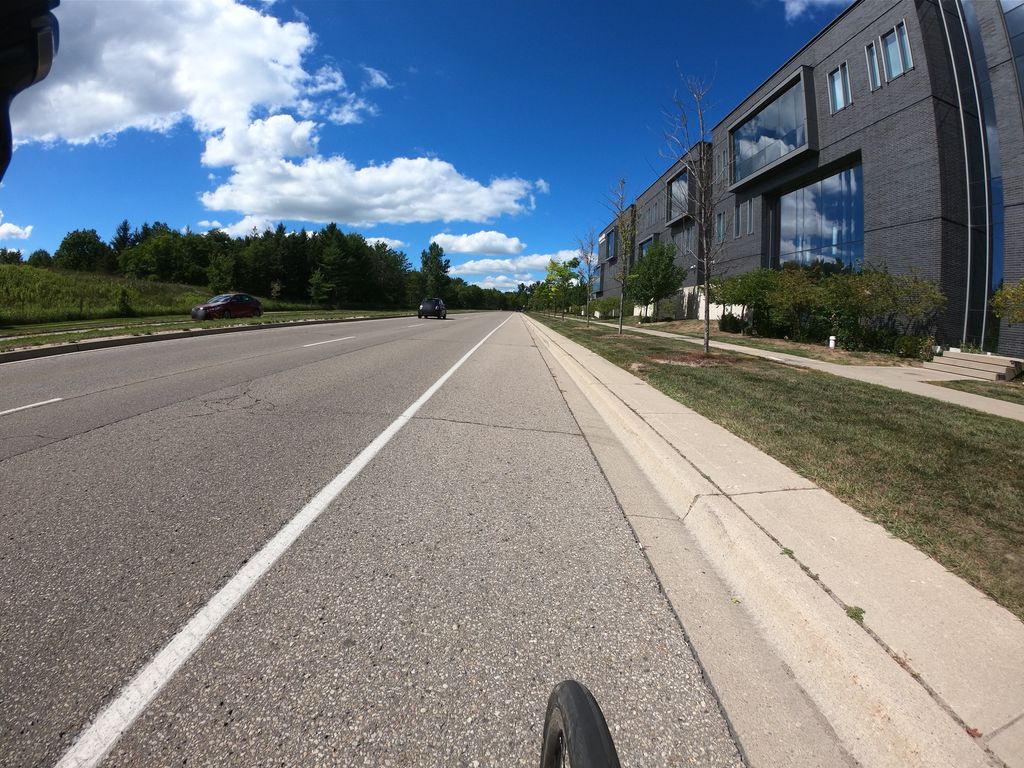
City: kitchener-waterloo